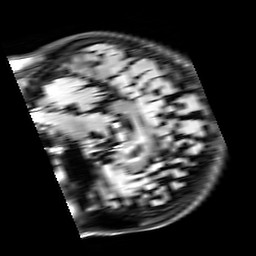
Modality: FLAIR
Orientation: sagittal
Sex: female
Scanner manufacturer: siemens
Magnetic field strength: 3 T
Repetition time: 10 s
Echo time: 0.09 s